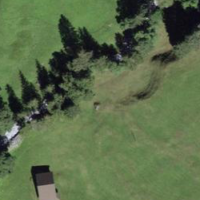
EUNIS habitat code: 52
Species observed at this site:
Rana temporaria